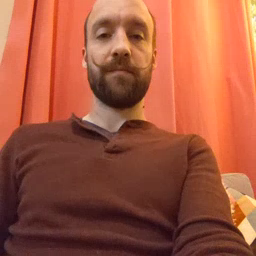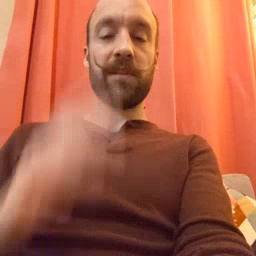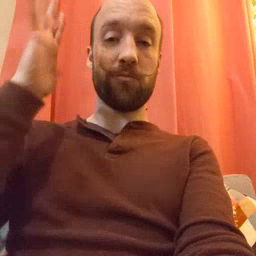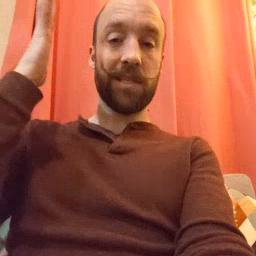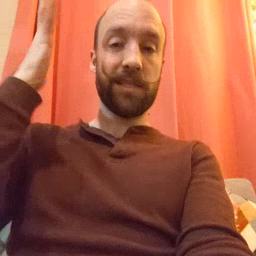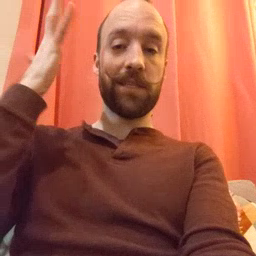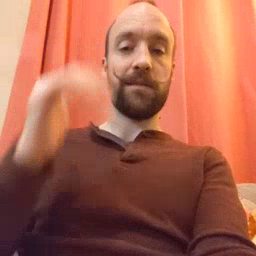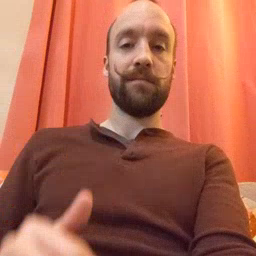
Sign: tree